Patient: sex M, age 47
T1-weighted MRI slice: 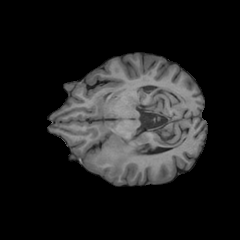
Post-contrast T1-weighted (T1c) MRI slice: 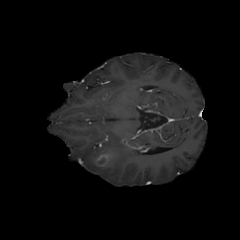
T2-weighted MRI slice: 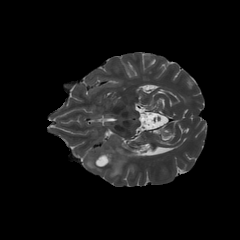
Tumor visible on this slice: yes
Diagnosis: Glioblastoma, IDH-wildtype
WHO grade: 4